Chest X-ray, PA view. Patient: 38 years old, sex F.
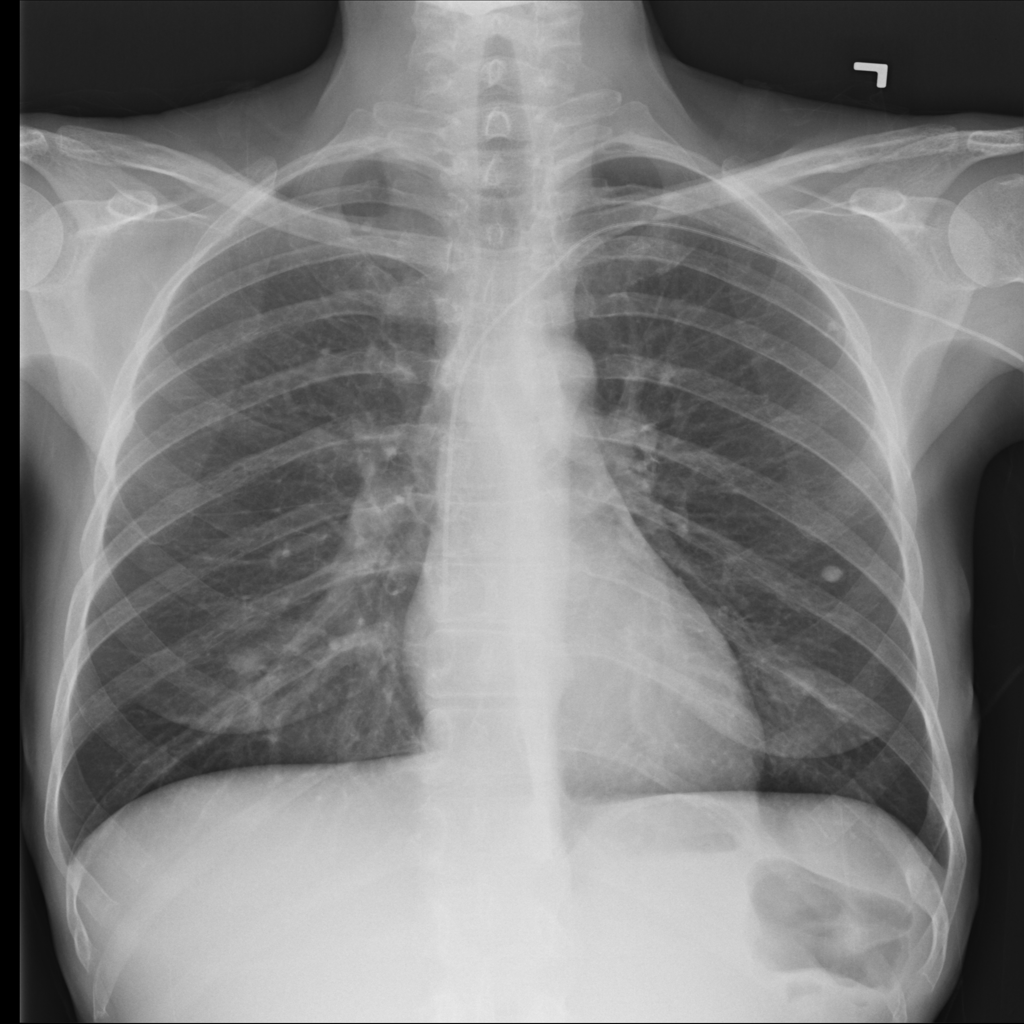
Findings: No Finding